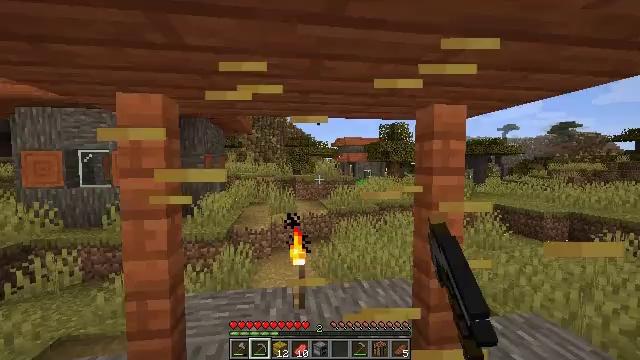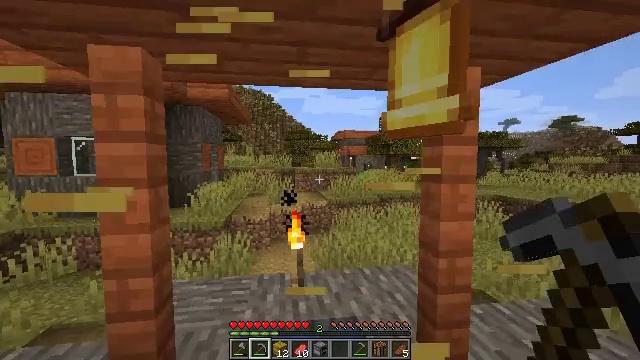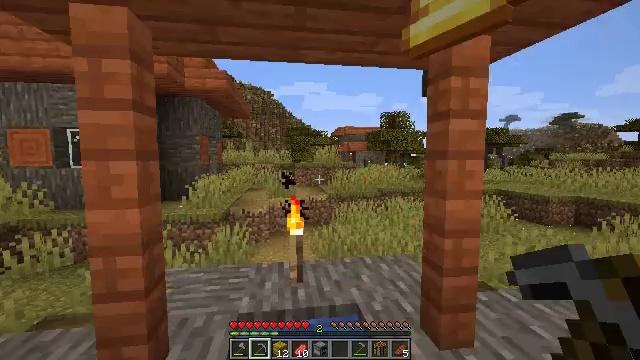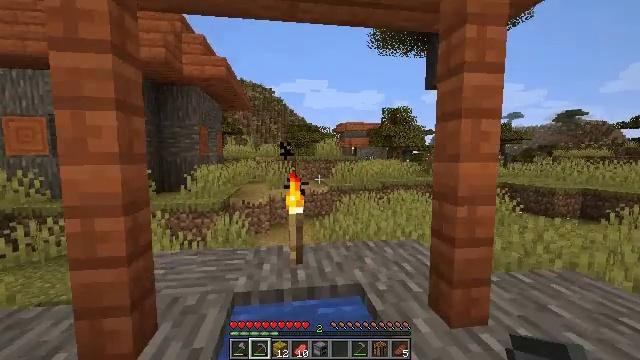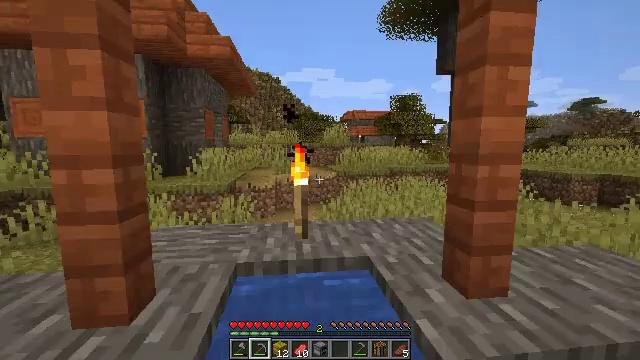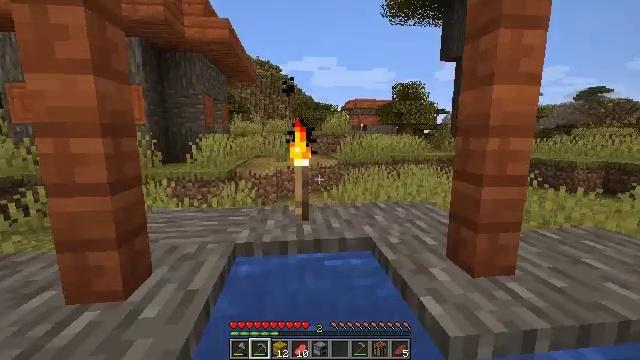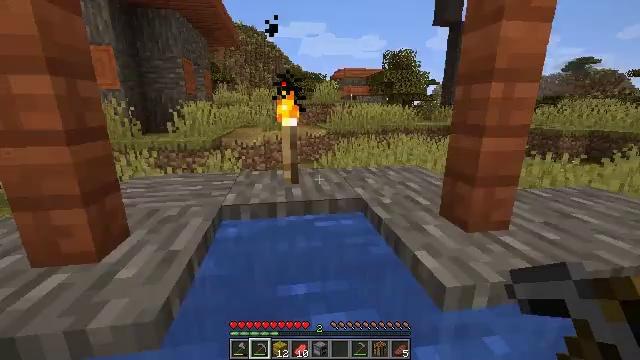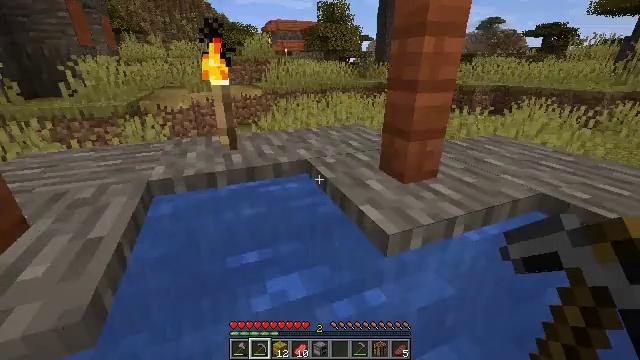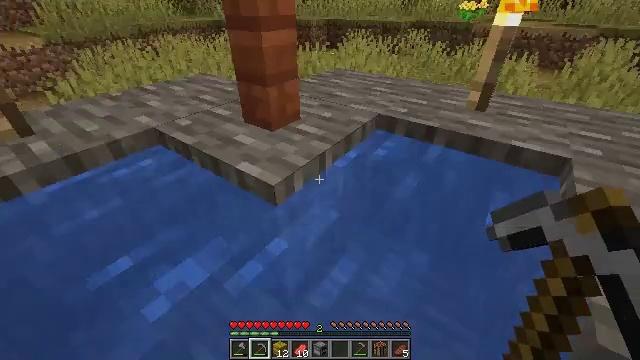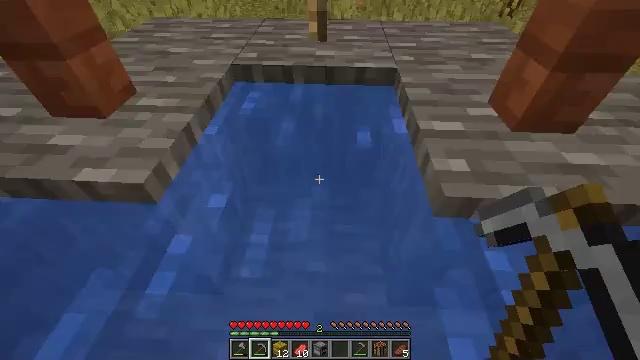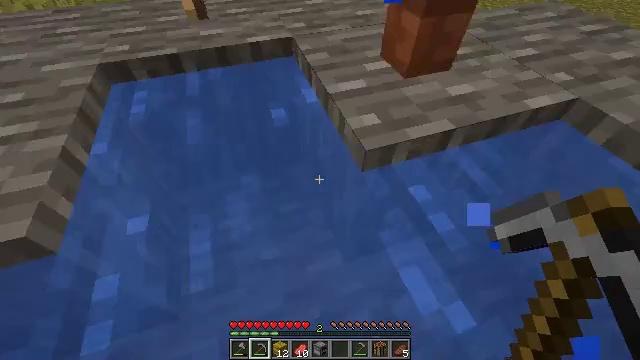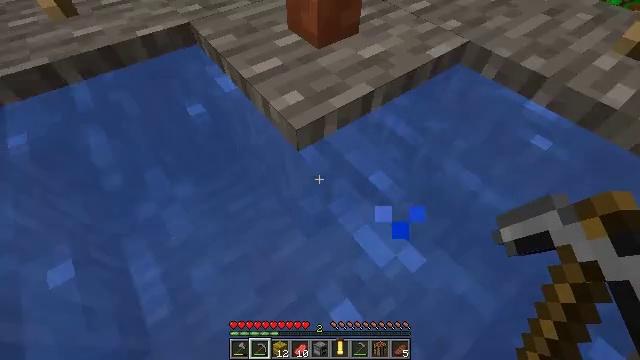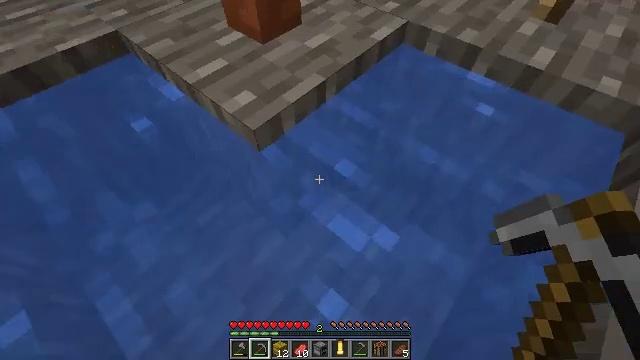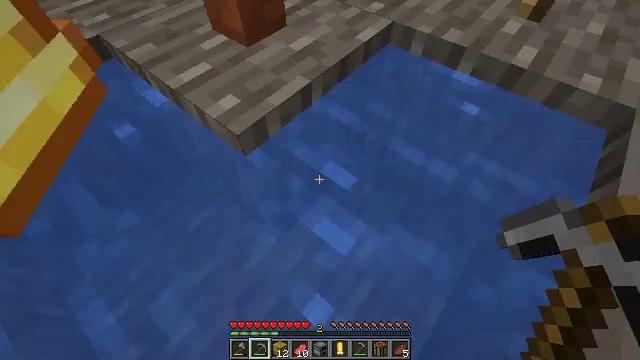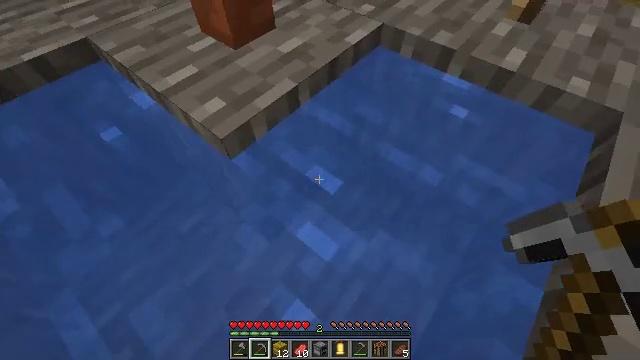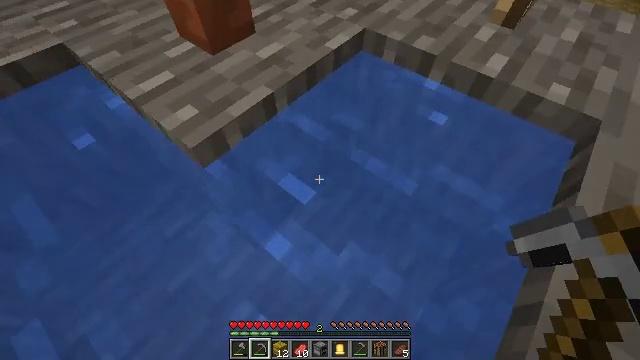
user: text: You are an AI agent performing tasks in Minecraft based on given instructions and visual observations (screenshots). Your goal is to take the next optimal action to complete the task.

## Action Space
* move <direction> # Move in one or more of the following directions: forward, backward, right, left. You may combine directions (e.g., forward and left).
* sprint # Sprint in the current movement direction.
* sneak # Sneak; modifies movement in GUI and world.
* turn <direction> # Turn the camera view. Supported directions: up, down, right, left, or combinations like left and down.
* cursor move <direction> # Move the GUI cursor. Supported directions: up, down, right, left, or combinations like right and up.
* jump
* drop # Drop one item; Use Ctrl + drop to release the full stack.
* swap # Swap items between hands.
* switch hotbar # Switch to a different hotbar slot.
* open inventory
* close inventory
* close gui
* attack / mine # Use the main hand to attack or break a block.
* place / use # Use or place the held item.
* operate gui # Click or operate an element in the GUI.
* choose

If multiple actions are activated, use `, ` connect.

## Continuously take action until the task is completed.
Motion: motion action
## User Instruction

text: Retrieve the lectern from the structure.
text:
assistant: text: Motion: move forward, turn down, attack / mine
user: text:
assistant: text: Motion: move forward, attack / mine
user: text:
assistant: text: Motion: attack / mine
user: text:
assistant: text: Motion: turn left and down
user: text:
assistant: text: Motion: turn down
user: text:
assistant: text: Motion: turn right and down
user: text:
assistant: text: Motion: turn right and down
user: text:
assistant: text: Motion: turn right and down
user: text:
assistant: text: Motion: move right, turn right and down
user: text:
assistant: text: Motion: move right, turn right and down
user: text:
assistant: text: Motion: move right, turn right and down
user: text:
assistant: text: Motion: move right, turn right and down
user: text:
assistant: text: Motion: move right, turn right
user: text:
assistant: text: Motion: move right
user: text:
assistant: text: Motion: move forward and move right
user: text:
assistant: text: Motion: move forward and move right
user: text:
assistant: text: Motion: move forward and move right, turn right
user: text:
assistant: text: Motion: move forward and move right, turn right and up
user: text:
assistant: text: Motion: move forward and move right, turn right and up
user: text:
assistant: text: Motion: move forward, turn up
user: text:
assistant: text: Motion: move forward, turn right and up
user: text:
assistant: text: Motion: move forward, turn right and up
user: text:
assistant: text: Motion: move forward, turn right and up
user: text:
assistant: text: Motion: move forward, turn right and up, jump
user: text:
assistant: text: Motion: move forward, turn right, jump
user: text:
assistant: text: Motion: move forward, turn right, jump
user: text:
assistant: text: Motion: move forward, turn right and up, jump
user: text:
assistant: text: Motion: move forward, turn right, jump
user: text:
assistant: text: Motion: move forward, jump
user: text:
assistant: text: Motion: move forward, jump